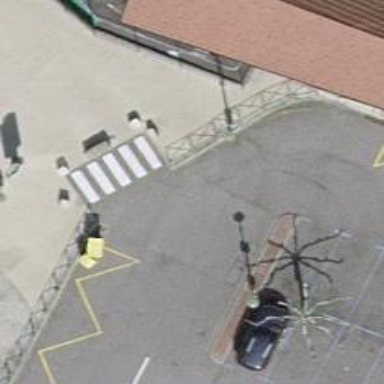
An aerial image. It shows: Bollard barrier.